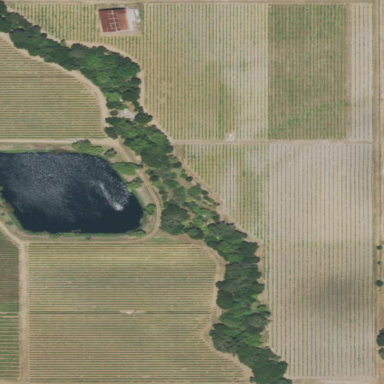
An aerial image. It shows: Vineyard growing grapes.